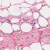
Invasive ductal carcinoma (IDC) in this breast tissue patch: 0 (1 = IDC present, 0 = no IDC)